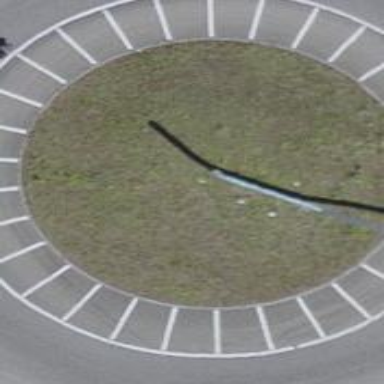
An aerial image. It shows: Primary highway with asphalt surface leading to roundabout.